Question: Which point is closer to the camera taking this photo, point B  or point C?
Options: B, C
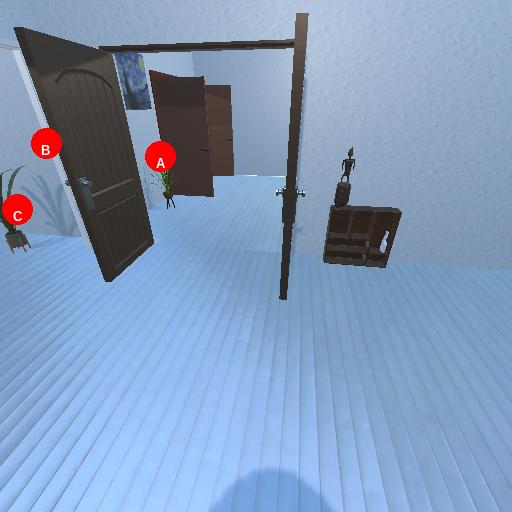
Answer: B